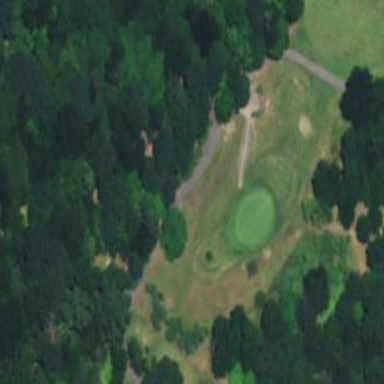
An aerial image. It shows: Golf course surrounded by greenery.